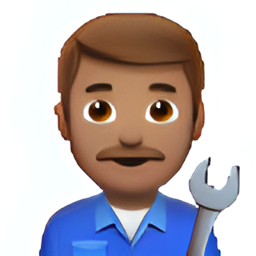
Name: male mechanic type 4
Emoji: 👨🏽‍🔧
Group: People & Body
Sub-group: person-role